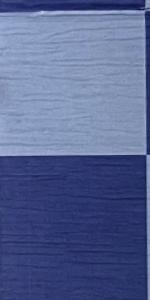
Label: Empty